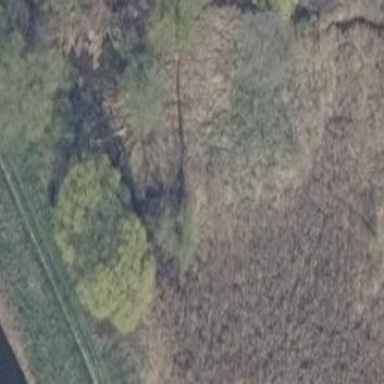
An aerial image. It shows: Wetland area dominated by reedbeds.